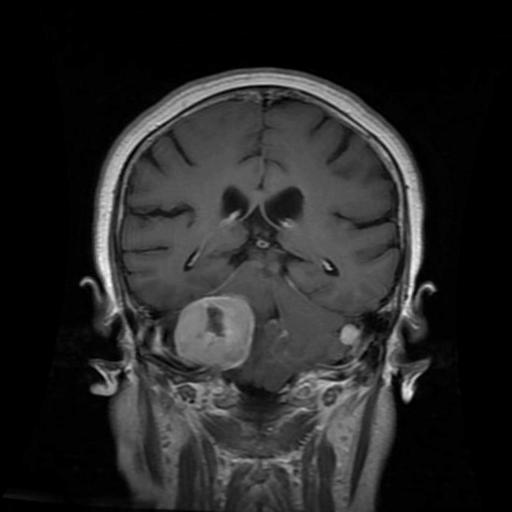
Label: meningioma